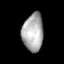
Tissue: lung
Cell type: Epithelial cells
Senescence score: 0.1844
Nuclear area (px): 775
Mean DAPI intensity: 171.963